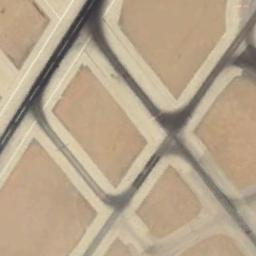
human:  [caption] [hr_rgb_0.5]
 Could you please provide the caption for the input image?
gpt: The runway is on the bare land .

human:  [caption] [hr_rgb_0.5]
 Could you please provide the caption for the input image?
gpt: The runway is surrounded by open space .

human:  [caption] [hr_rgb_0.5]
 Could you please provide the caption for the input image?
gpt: Some runways go through the open area .

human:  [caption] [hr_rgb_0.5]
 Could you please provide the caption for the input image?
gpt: Next to the many complex staggered runways are large patches of brown bare ground .

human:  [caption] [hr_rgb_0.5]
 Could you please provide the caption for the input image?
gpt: There are some empty land beside the runway .